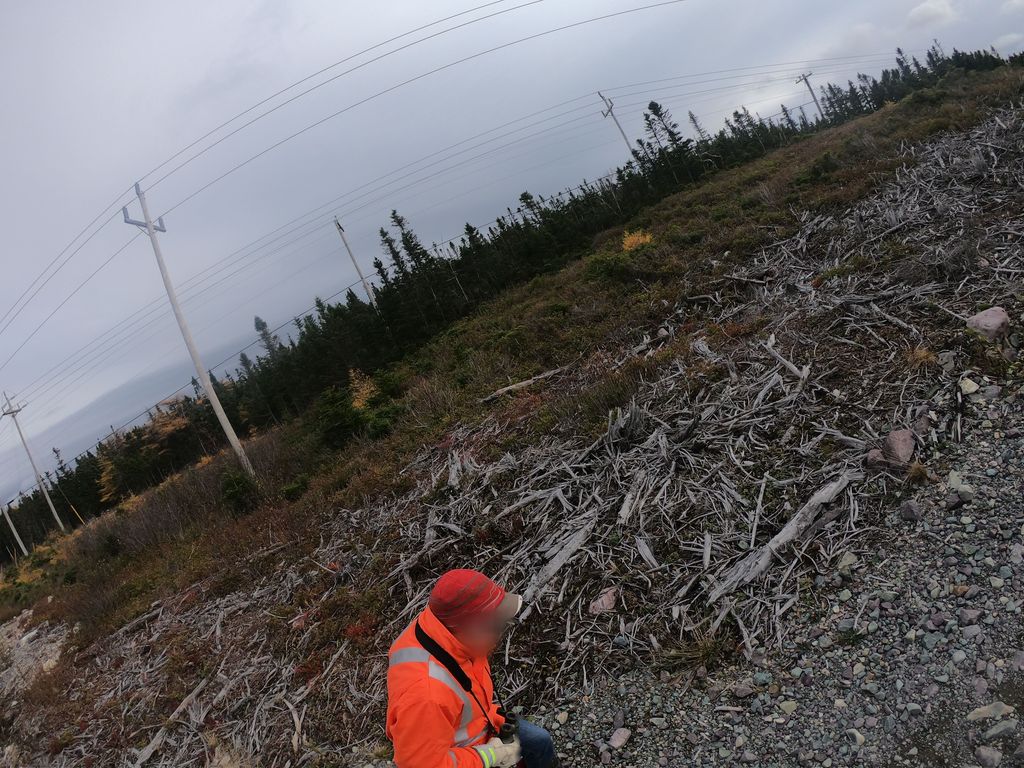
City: st_johns